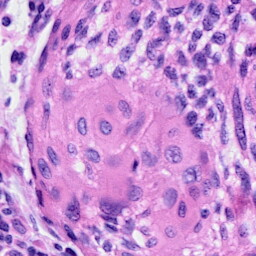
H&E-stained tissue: Cervix